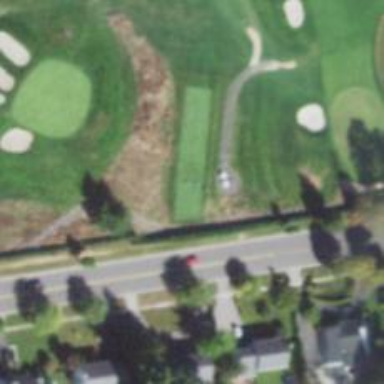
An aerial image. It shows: Path for both roads and golfers.